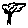
Label: tree